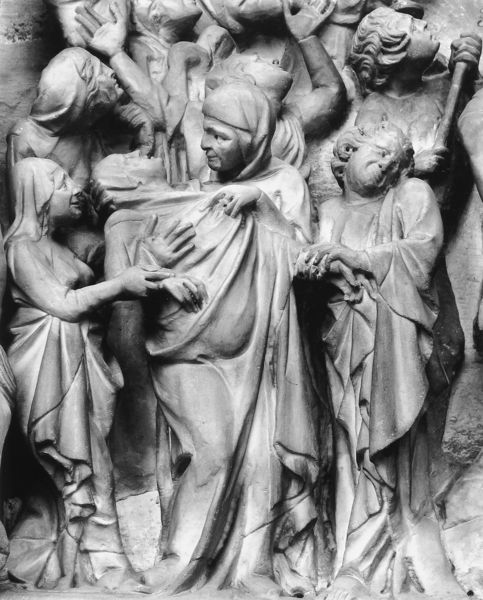
Titel: Kanzel
Künstler: Giovanni Pisano
Standort: Pistoia, S. Andrea (EU - I - Toskana)
Schlagwörter: gruppe, hand, mann, frauen, menschen, frankreich, frau, grau, männer, szene, schleier, mütze, bibel, blicke, falten, stein, tod, tot, gewänder, locken, kinder, skulptur, kopfbedeckung, relief, figuren, kopftuch, schwanger, krank, volk, menschenmenge, verzweiflung, sterben, hilfe, krankheit, leid, leiden, schmerz, toga, mittelalter, maria, sünde, besorgnis, jammern, gram, 1300